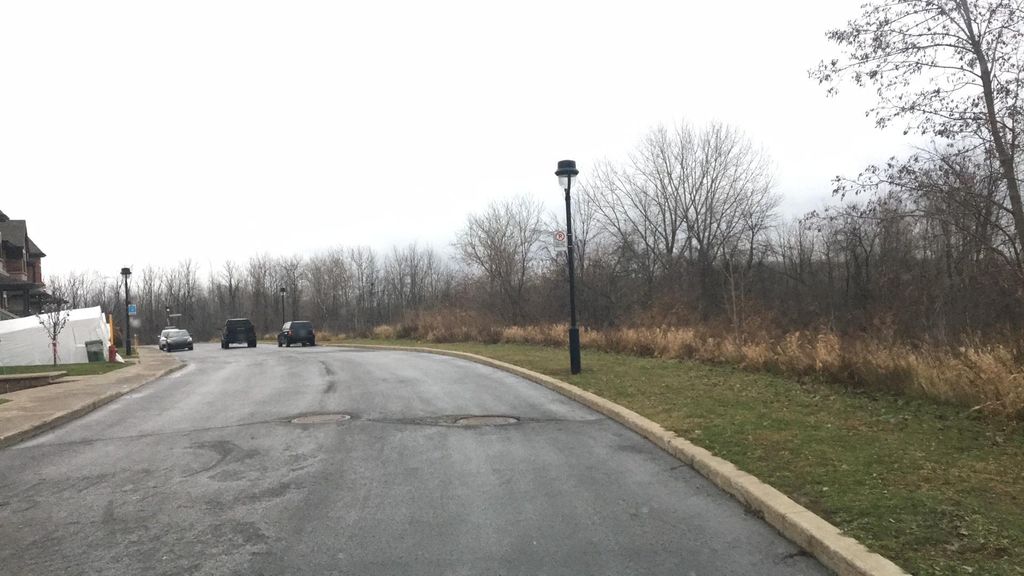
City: montreal